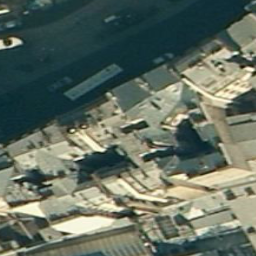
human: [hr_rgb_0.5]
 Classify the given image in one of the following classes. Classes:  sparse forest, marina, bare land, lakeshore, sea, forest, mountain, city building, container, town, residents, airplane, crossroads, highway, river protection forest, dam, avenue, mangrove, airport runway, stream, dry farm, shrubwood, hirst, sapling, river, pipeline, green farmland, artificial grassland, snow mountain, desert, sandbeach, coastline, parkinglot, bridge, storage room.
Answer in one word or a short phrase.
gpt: city building